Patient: sex M, age 57
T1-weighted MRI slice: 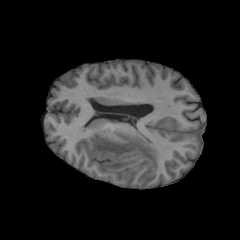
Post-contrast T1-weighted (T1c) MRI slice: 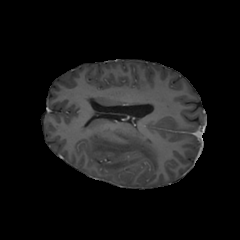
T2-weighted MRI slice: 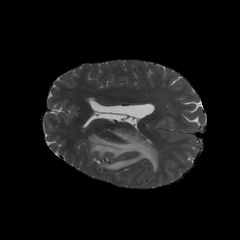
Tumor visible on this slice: yes
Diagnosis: Glioblastoma, IDH-wildtype
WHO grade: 4